Chest X-ray:
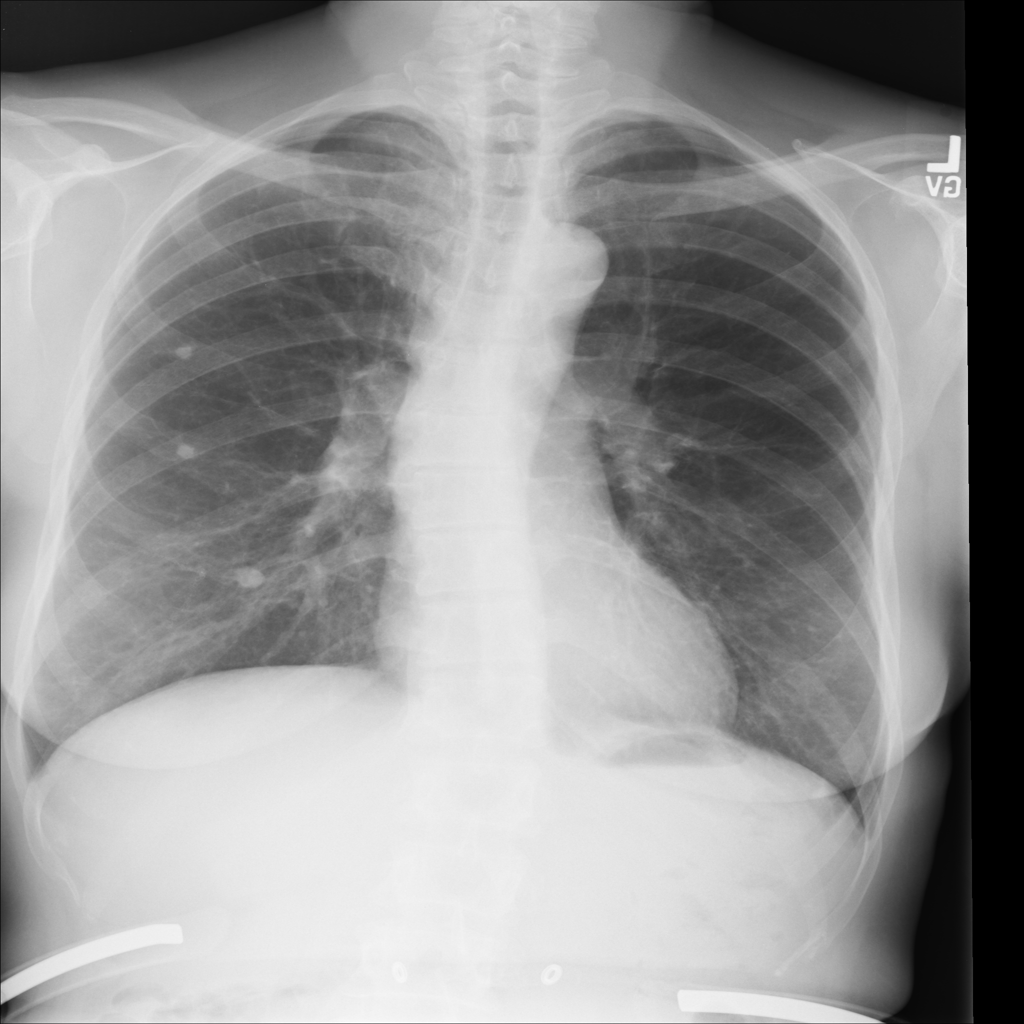
Findings: Calcification
No abnormal finding: no